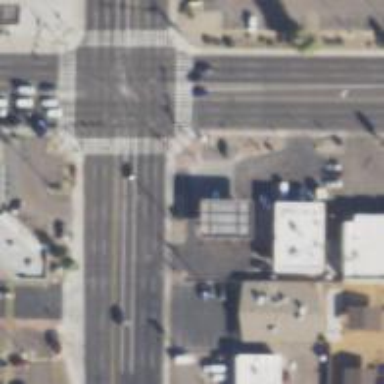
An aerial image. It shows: Solid stop line on the road.